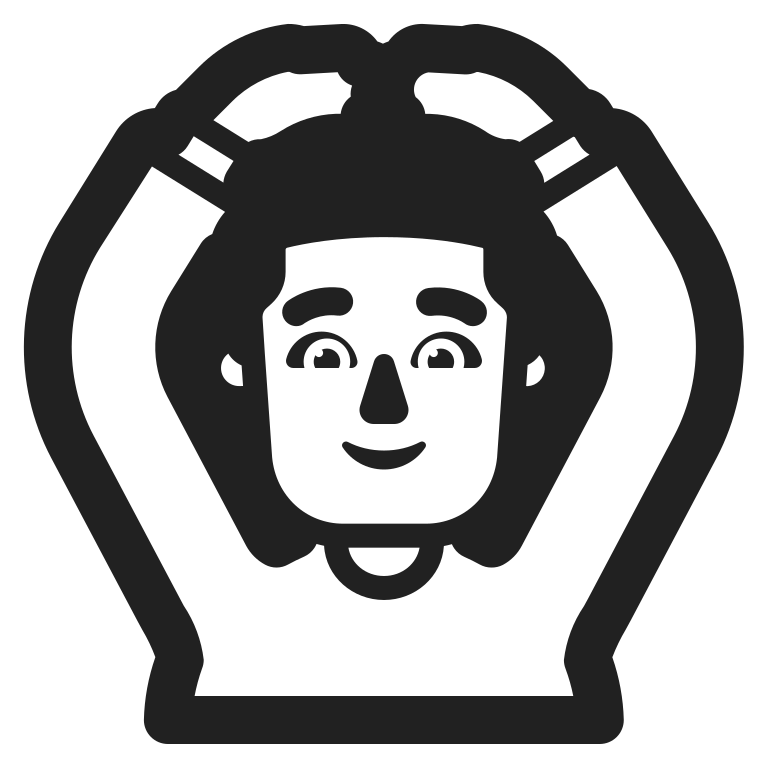
man gesturing ok high contrast default